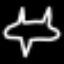
Label: airplane